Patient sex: M
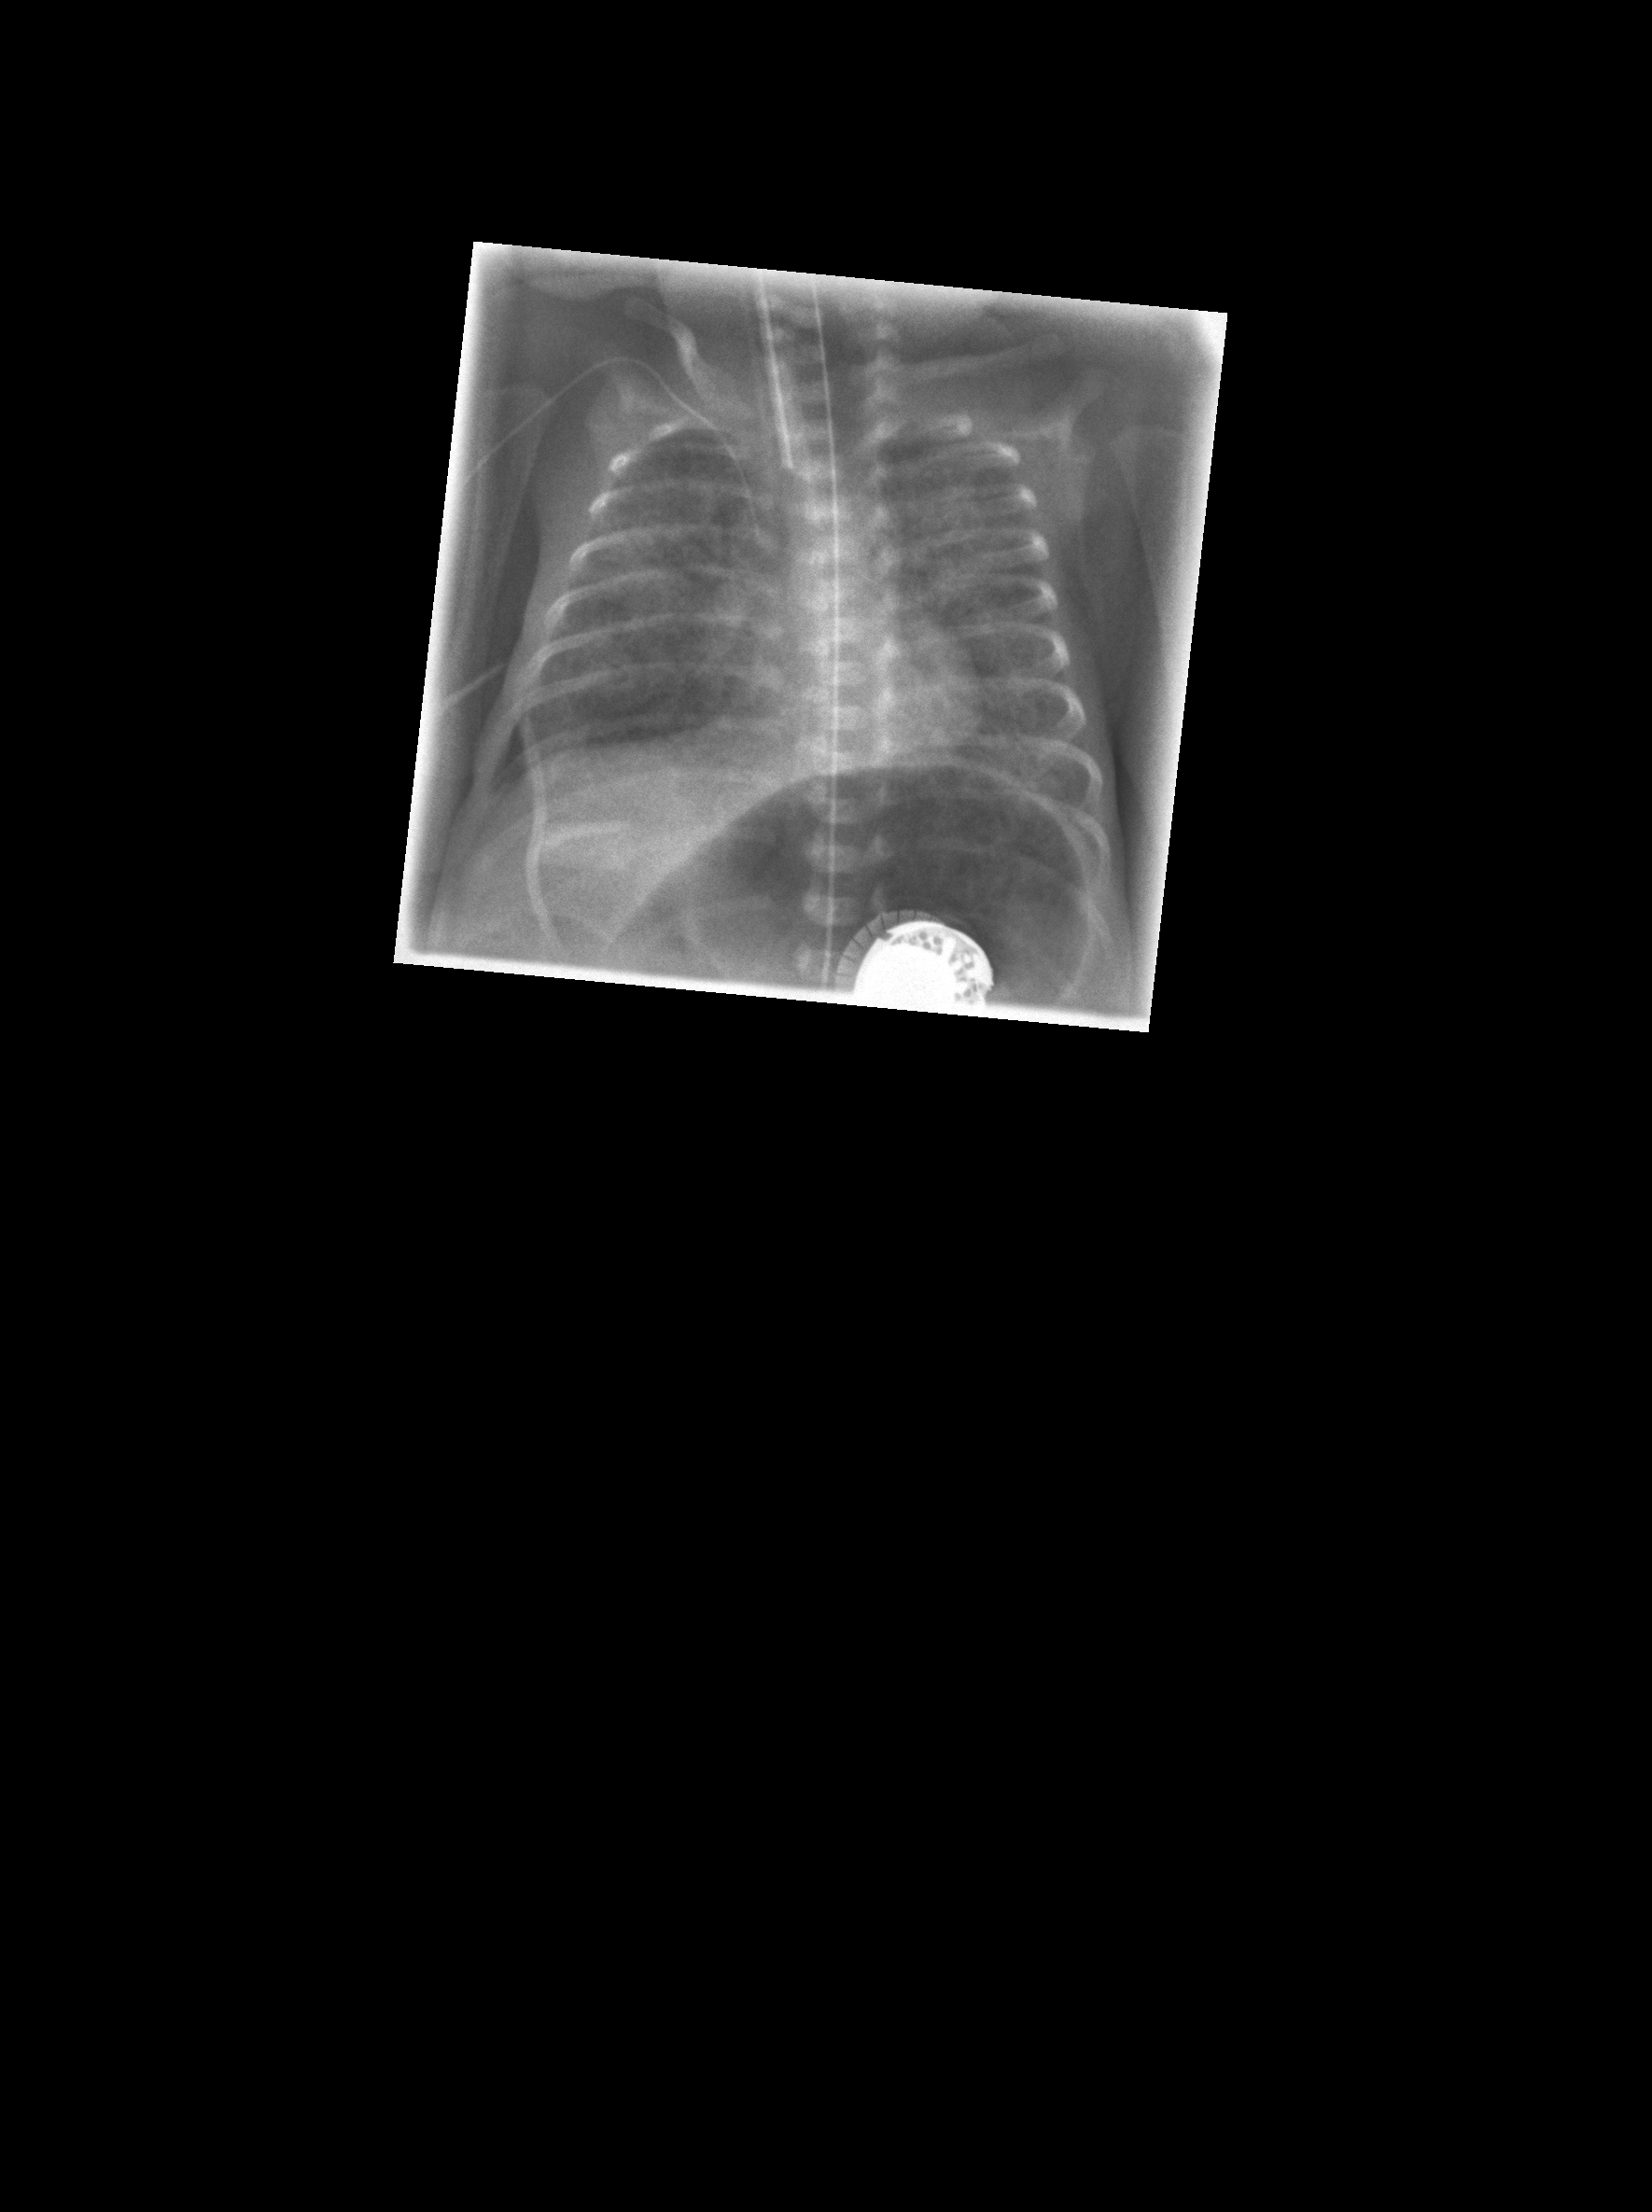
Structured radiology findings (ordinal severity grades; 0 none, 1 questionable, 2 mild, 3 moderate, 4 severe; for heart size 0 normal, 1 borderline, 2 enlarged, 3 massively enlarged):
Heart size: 0
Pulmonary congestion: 0
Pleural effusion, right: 0
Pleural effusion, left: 0
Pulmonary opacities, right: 2
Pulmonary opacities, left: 2
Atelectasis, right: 2
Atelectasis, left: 2